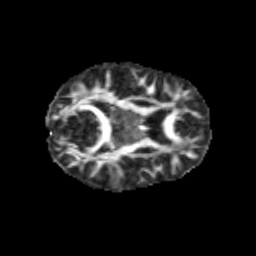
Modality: FA
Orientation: axial
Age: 11
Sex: female
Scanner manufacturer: siemens
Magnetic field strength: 3 T
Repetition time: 3.8 s
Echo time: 0.07 s